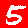
Digit: 5